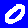
Digit: 0